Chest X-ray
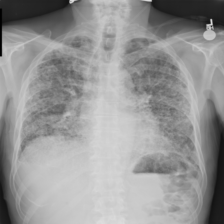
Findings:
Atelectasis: negative
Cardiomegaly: negative
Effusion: negative
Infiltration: negative
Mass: negative
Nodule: negative
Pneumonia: negative
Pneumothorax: negative
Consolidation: negative
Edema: negative
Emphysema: negative
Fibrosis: negative
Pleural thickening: negative
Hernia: negative